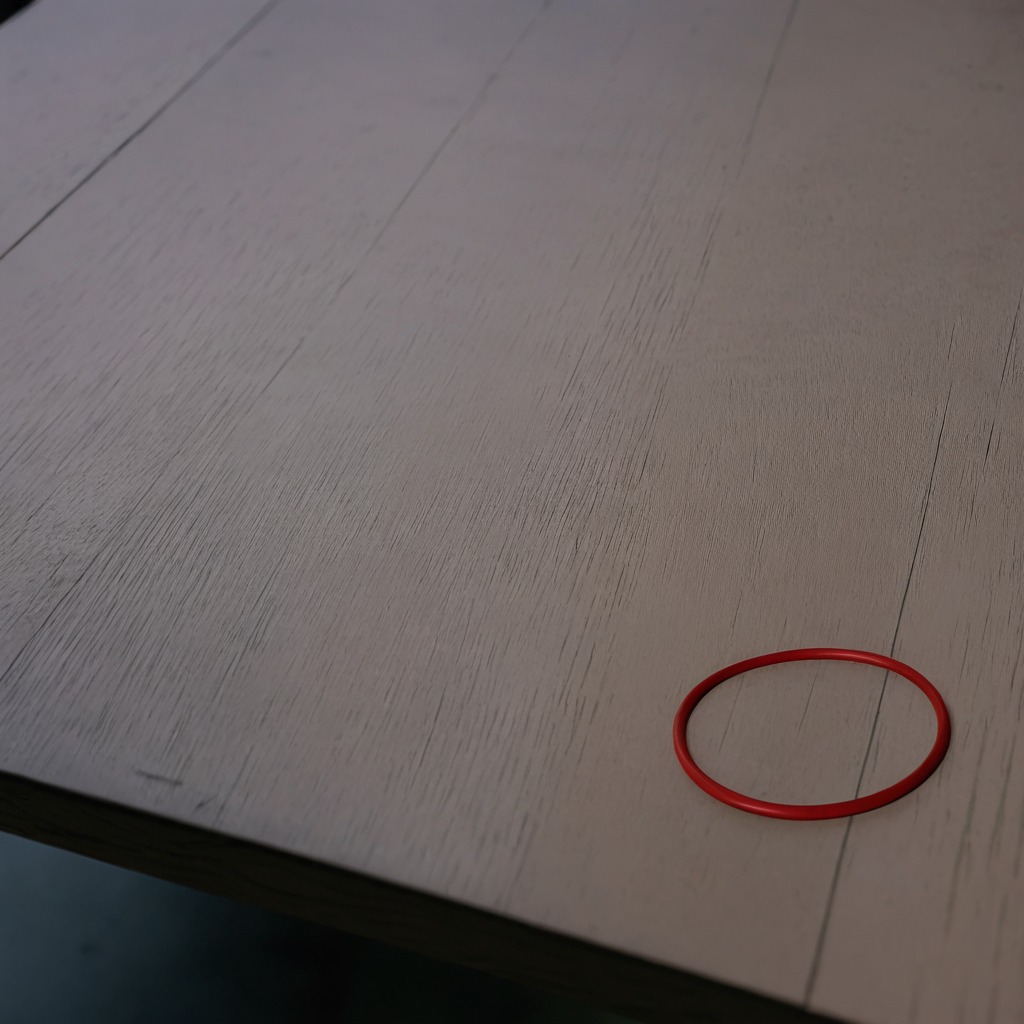
A rubber O-ring is lying on the old table in the garage at twilight.